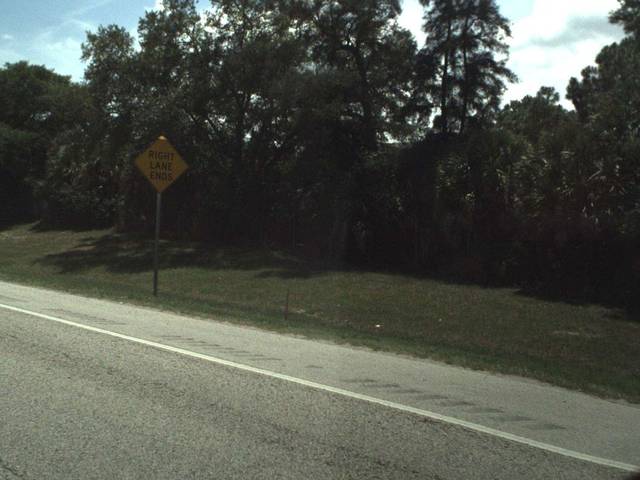
Region: United States
Coordinates: 28.656, -81.389